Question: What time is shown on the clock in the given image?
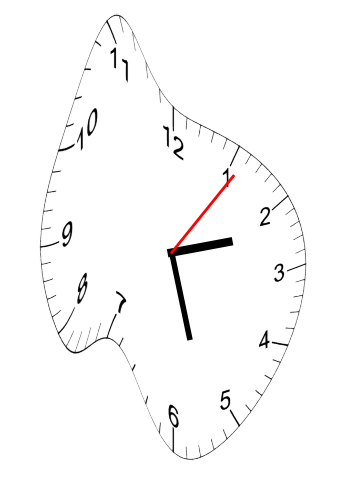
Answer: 02:27:06